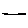
Label: line